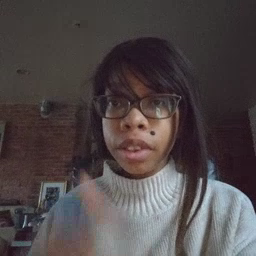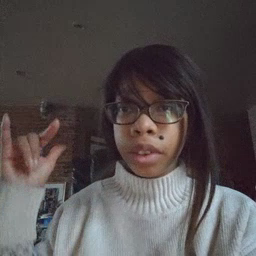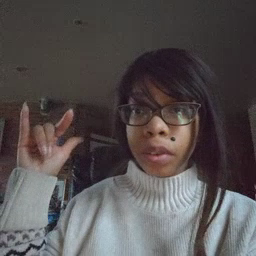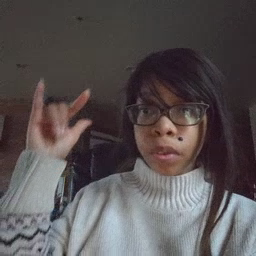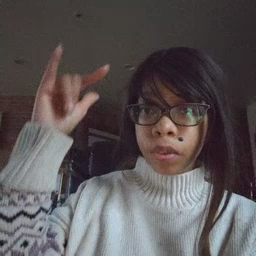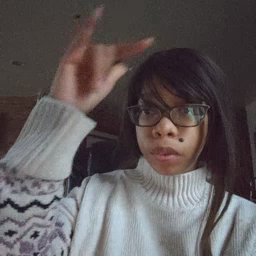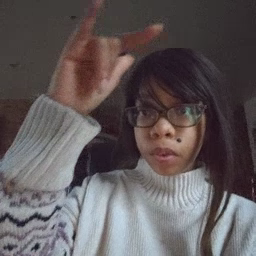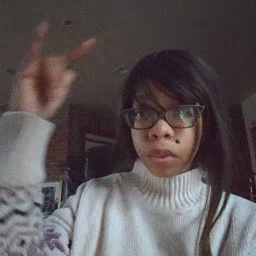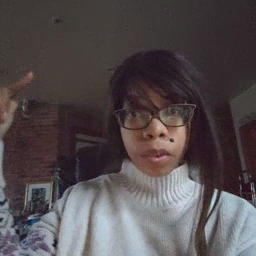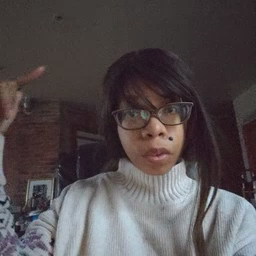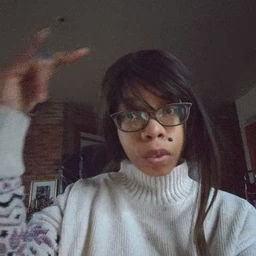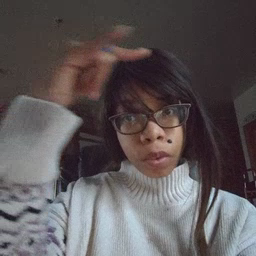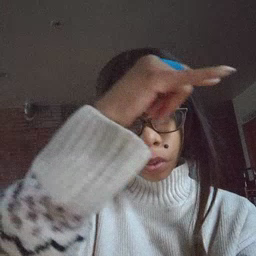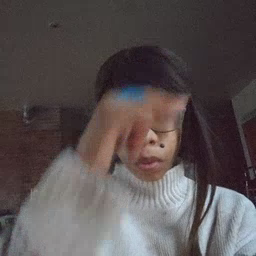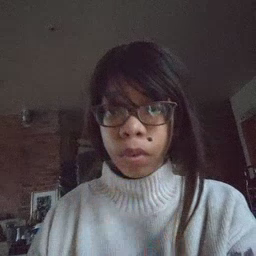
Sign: airplane